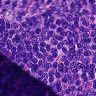
Metastatic tissue present: no